Platform: macOS
Application: Arc Browser
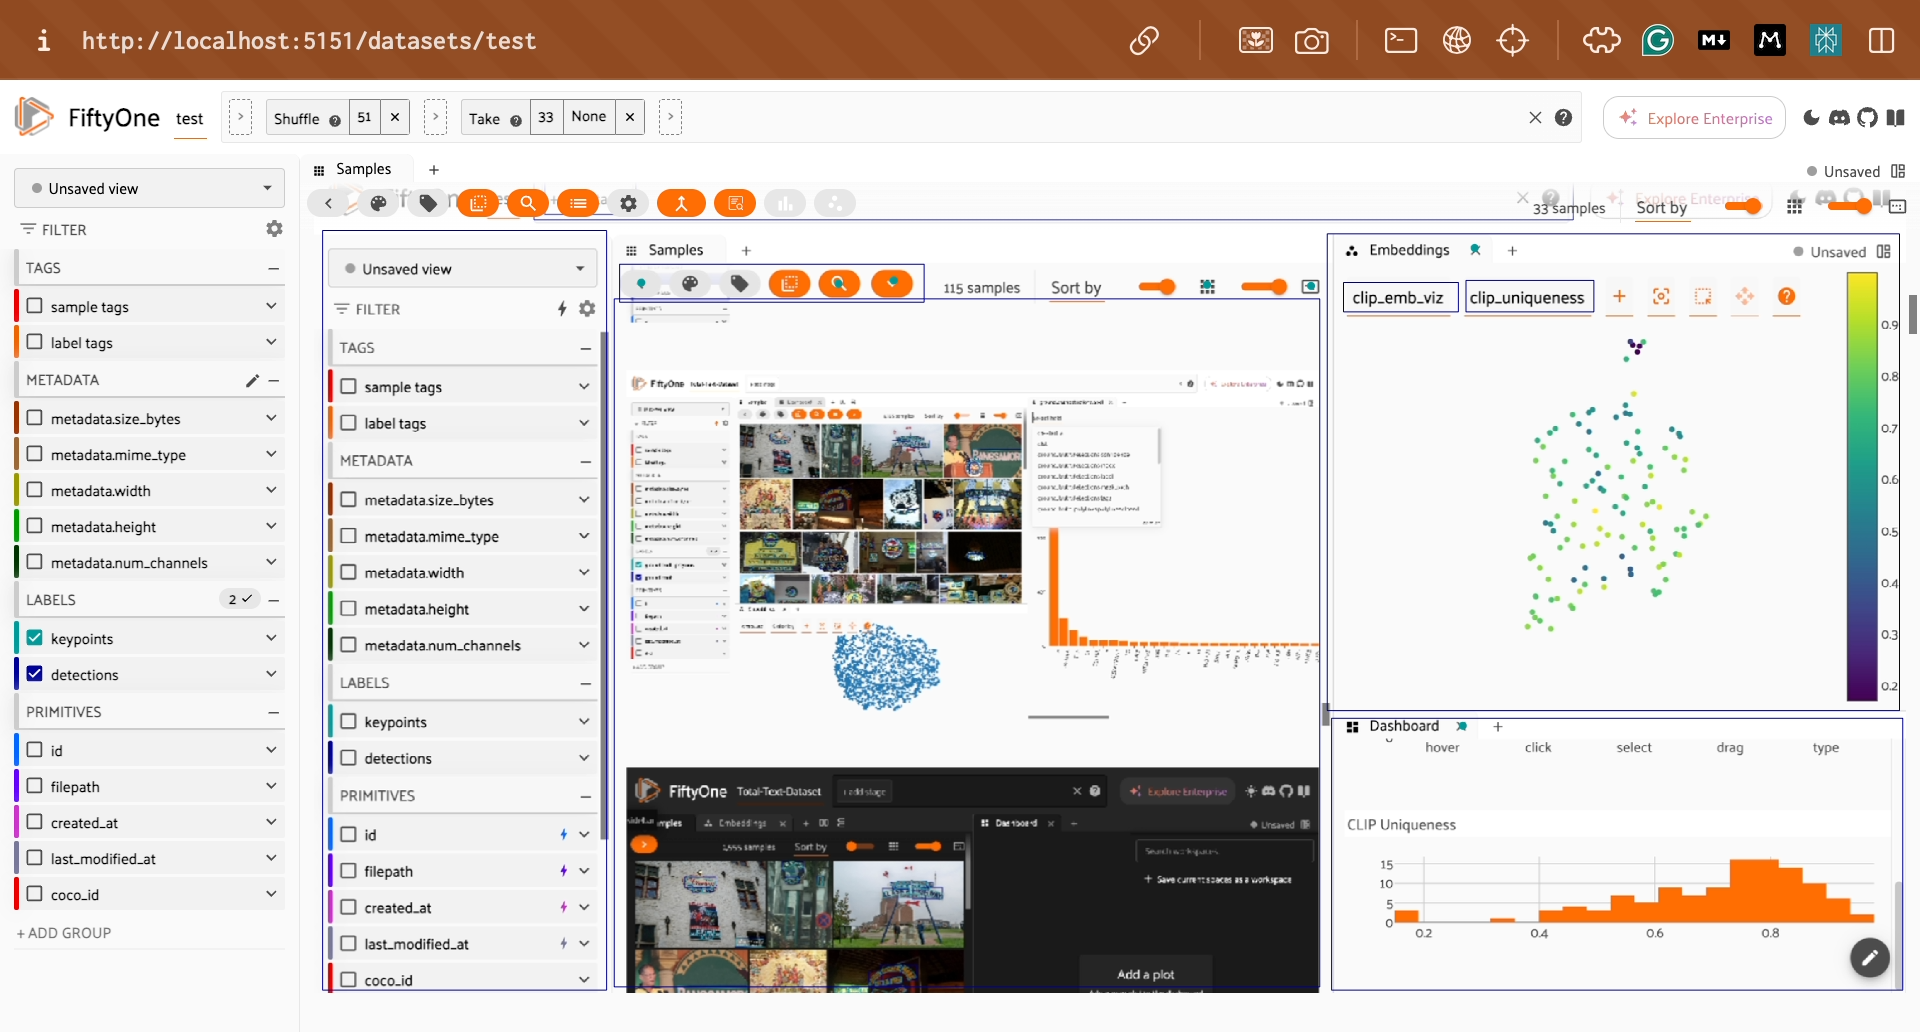
task_description: Add a new view stage after Take
action_type: click
element_info: Icon
steps_since_start: 1